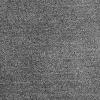
Atmospheric dust classification: dusty